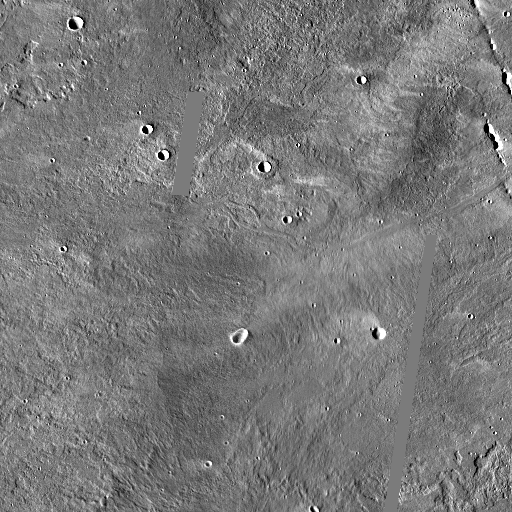
Crater classes present: Background, Other